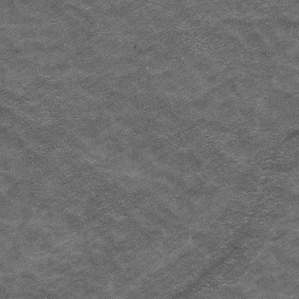
Label: frost